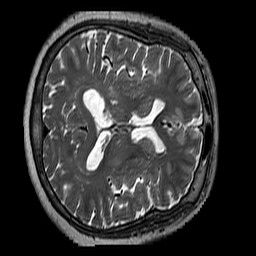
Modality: T2w
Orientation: axial
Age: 60
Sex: female
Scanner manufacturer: siemens
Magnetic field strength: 3 T
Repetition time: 3.2 s
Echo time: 0.212 s